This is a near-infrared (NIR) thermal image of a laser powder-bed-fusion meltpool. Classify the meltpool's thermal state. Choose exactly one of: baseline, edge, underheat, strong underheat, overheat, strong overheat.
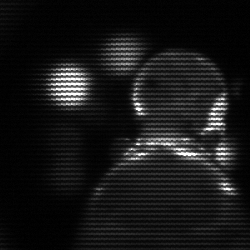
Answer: edge